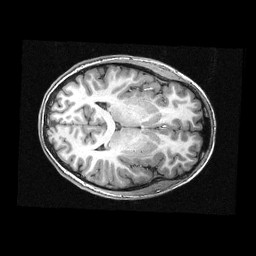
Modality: T1w
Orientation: axial
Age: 14
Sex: male
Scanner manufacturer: siemens
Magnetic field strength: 3 T
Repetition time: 2.3 s
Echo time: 0.00336 s